Question: Column A = Due Date
Column B = Cust TN - Phone number in <PHONE> format (all together with area code and the 7 digits)
I'm trying to find 6/26/15 rows. But some rows won't have the Due Date populated as the picture shows but the TN will be the same. Ideally, I could paste a formula in each cell/row. If it could just find the date that is tied with that number and populate it in the cell, that could work for me so I could then sort by date. If I sort by date now, the extra lines will be lost and I can't lose that data since it was pulled from another database.
So if we made a blank column C, I couldnt figure out how to make it say take this phone number and find the another cell with this number with the date populated and put this date here.
So what we would have if you view the image would be
C2: 2/6/2015
C3: 2/6/2015
C4: 2/6/2015
C5: 2/6/2015
C6: 2/6/2015
C7: 2/6/2015
C8: 6/26/2015
C9: 6/26/2015
Is there a search function that could easily do this? Then I can sort by date then by TN.

I appreciate it! I'm stuck!
PS. In the event the picture for some reason doesn't load, I'll try my best to format column A and B on here.
A1 = Due Date
B1 = Cust TN
A4 = 2/6/2015
A5 = 2/6/2015
A7 = 2/6/2015
A9 = 6/26/2015
B2 = <PHONE>
B3 = <PHONE>
B4 = <PHONE>
B5 = <PHONE>
B6 - B7 = <PHONE>
B8 - B9 = <PHONE>
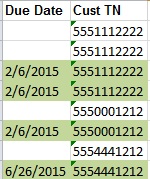
Answer: I found this site to answer the question.
<URL>
In the event the page cannot be displayed, I had to create a VBA code to find the values. It did something funky in the cell for the ones that were blanks. So a lot of them showed up with: , , 6/26/2015 or whatever date matched the cells.
Shift + F11 and insert module
'''
Public Function FindSeries(TRange As Range, MatchWith As String)
For Each cell In TRange
If cell.Value = MatchWith Then
x = x & cell.Offset(0, 1).Value & ", "
End If
Next cell
FindSeries = Left(x, (Len(x) - 2))
End Function
'''
And back on the spreadsheet, I added but within my specs needed.
'''
=findseries(A1:A7,A1) or =findseries(A1:B7,"abc") where
'''
"A1:A7 contains the lookup values
A1 contains the text string you want to look for
B1:B7 contains the values you want to return"
To make it work for me since I don't know VBA at all and since this code basically finds all instances of a column (the TNs) and returns all values to the right of it, I just added the dates on the right side. Then I removed the weird spaces and commas, and sorted by that column. Then took out the dates I didnt need and I was in business.
Thank you for everyone else that assisted otherwise.